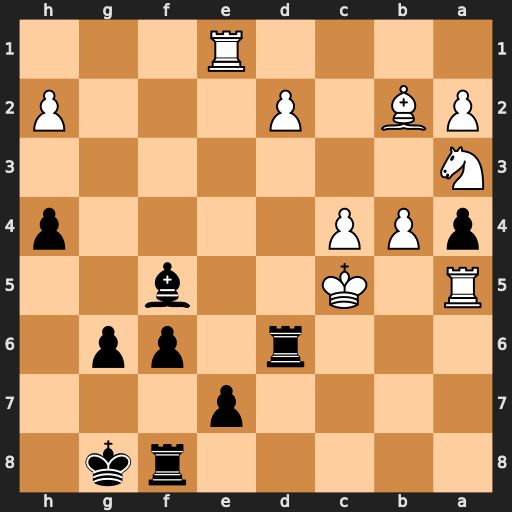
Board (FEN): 5rk1/4p3/3r1pp1/R1K2b2/pPP4p/N7/PB1P3P/4R3
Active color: b
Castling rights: -
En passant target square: -
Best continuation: Rc8+ Kb5 Bd7#